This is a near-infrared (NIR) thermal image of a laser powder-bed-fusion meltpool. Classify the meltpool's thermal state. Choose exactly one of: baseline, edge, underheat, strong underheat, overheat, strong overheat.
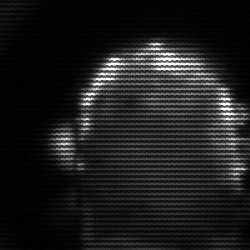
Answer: baseline